Question: Hi i have 3 arrayList called trackNum, name and duration.
The content of the arraylist are connected i.e. Index 1 for trackNum name and duration are linked.
So i created a third array list that i populated with numbers that would get shuffled. The numbers would then be used as an index for the system output.
I need to shuffle the list so the content of each array list are still connected. This is what i have tried.
'''
public void shuffleTracks(String tracks){
for(int i = 0; i < name.size(); i++){
numbers.add(i);
}
Collections.shuffle(numbers);
Iterator<Integer> itr = numbers.iterator();
while (itr.hasNext()){
System.out.println(itr.next());
}
for(int a = 0; a < name.size(); a++){
System.out.println(trackNum[numbers[a]] ": " + name[numbers[a]] " " + duration[numbers[a]]);
}
}
'''
I'm getting all my errors on the last system print line, the error says

Any help would be greatful.
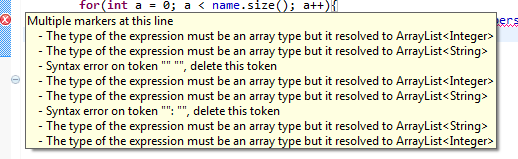
Answer: The direct answer would be to use <URL> for collections such as lists.
So that would be:
'''
numbers.get(a)
'''
instead of:
'''
numbers[a]
'''
Java does not have to replace the 'get' method with brackets for array access.